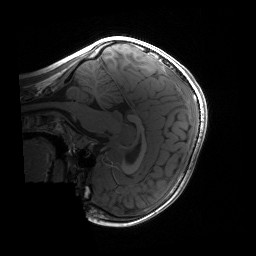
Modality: T1w
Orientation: sagittal
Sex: male
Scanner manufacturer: siemens
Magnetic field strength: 3 T
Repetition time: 1.9 s
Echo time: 0.00243 s